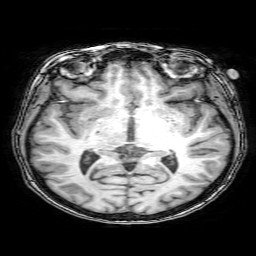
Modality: T1w
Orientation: coronal
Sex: female
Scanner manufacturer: philips
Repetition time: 0.008055 s
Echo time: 0.00368 s